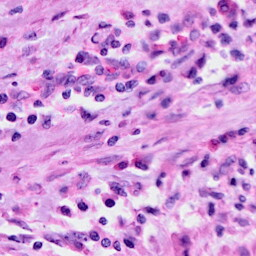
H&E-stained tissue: Cervix